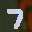
Label: 7